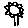
Label: flower